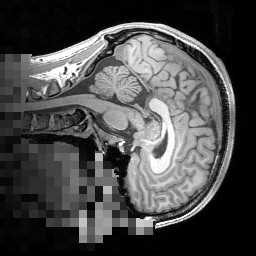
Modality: T1w
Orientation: sagittal
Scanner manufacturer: siemens
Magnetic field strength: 3 T
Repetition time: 1.5 s
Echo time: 0.00291 s